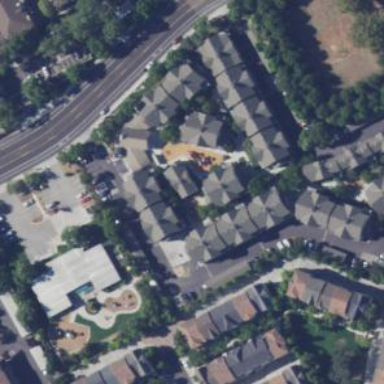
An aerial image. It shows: Kindergarten.